Field crop: tomato
Growth stage: 2
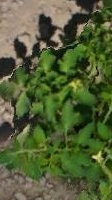
Species: tomato